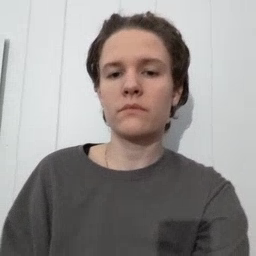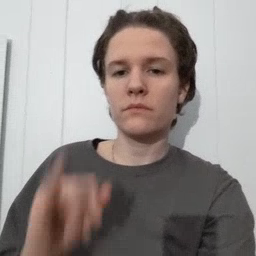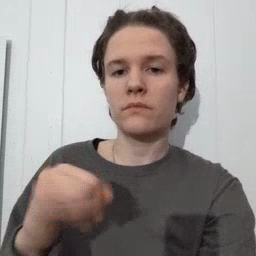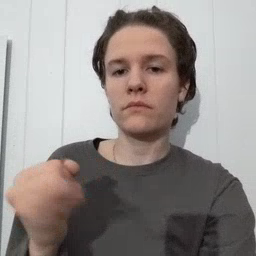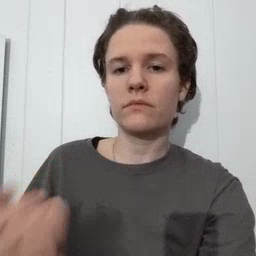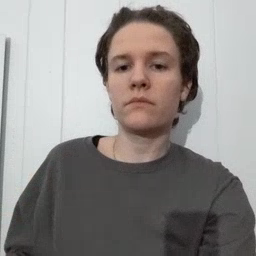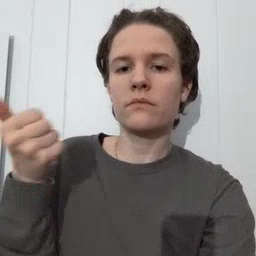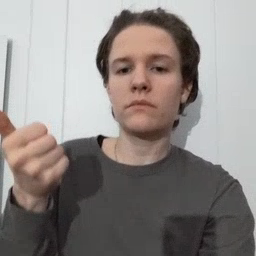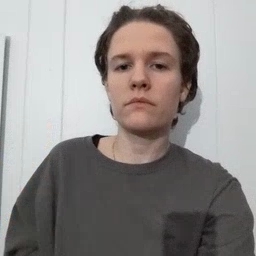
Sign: jeans